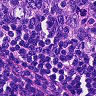
Metastatic tissue present: no